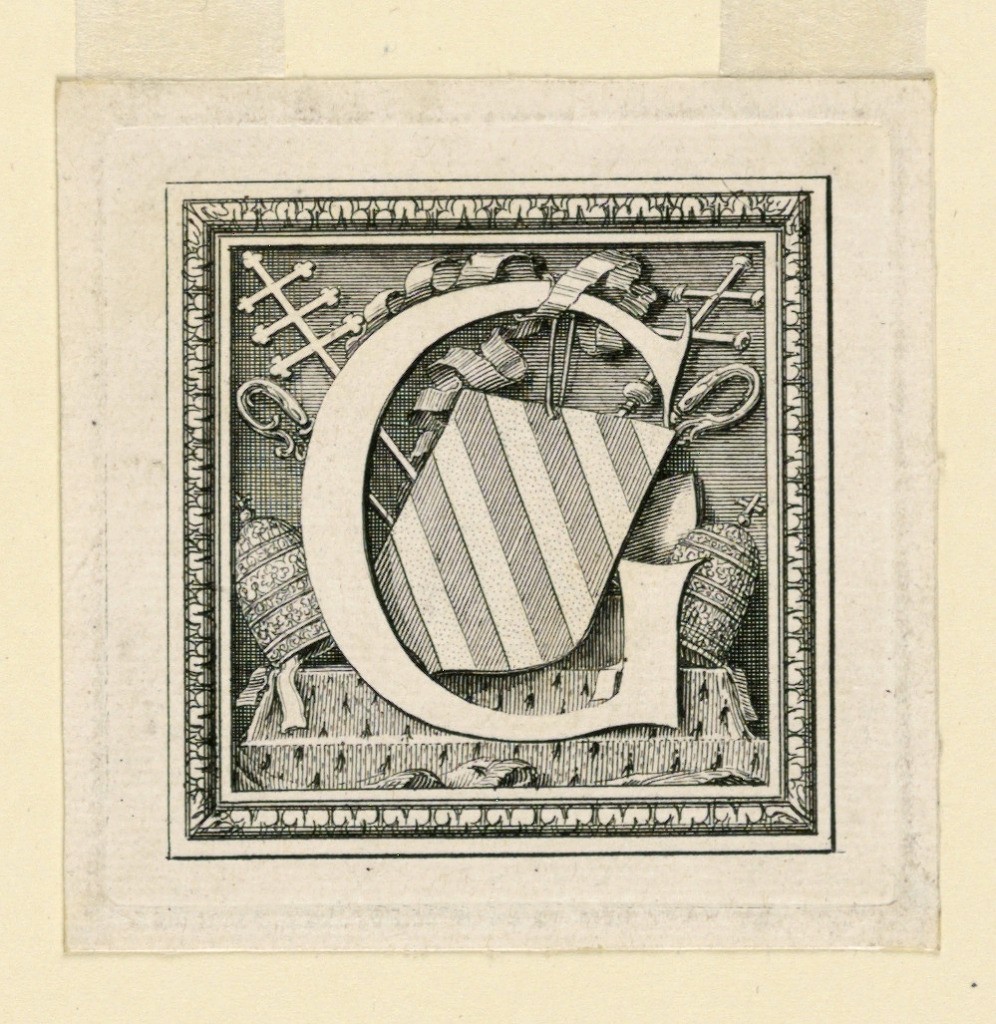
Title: Letter G, from Baluze's "Histoire générale de la Maison d'Auvergne"
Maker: Sebastien Leclerc, French, 1637–1714
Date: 1707–08
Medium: Etching with engraving on white wove paper
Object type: Print
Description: A shield, bendy of ten pieces, is suspended from the top of the G. Two tiaras, two croziers, a pope's and an archbishop's crosses are shown in the rear.